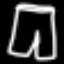
Label: pants